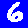
Digit: 6